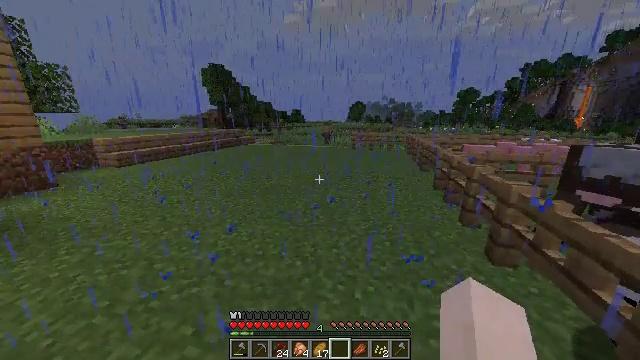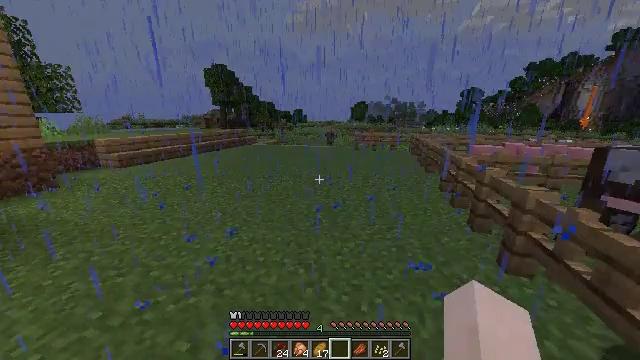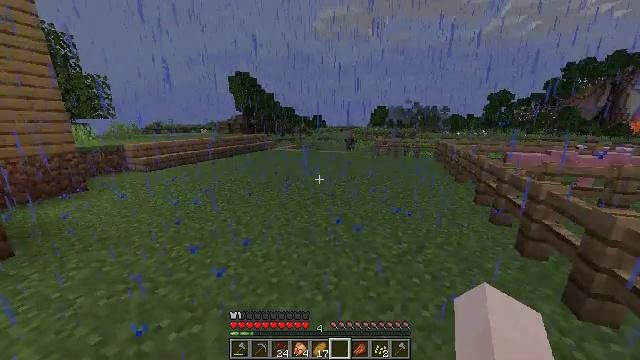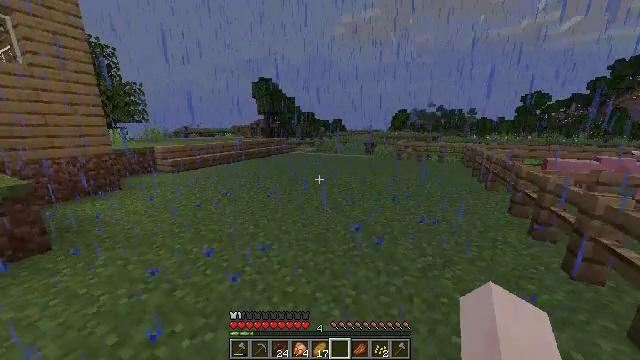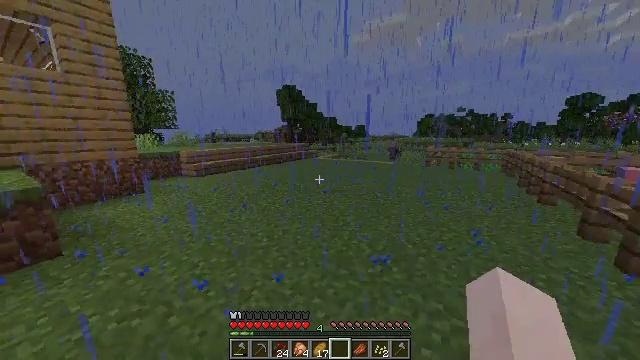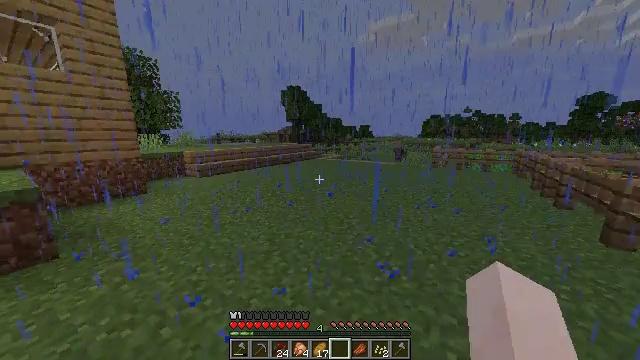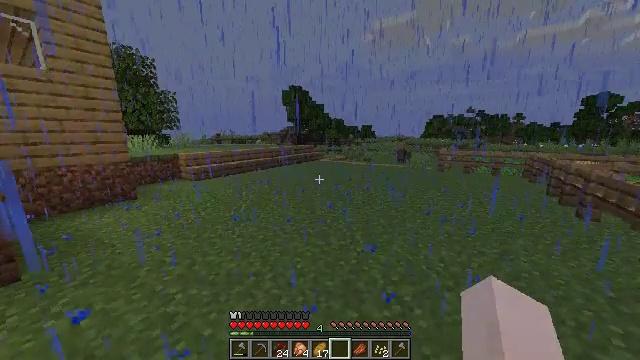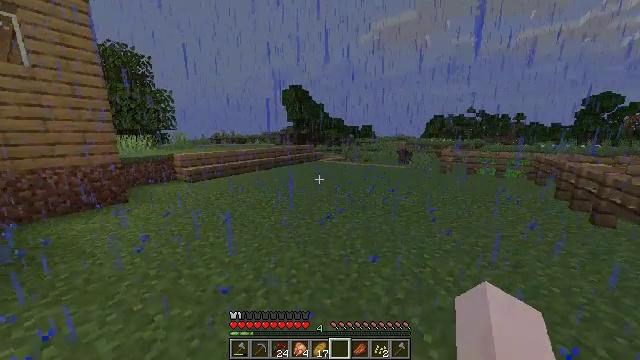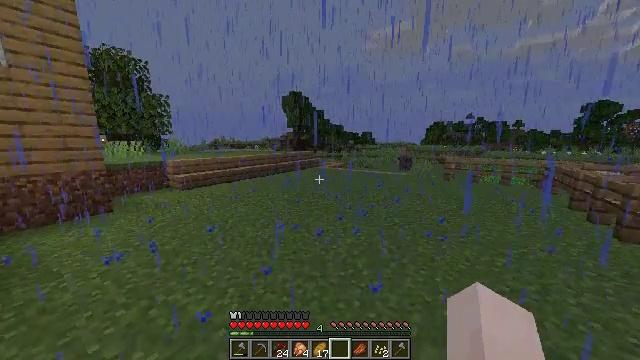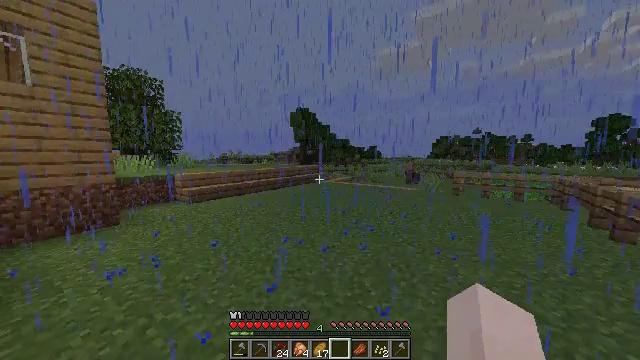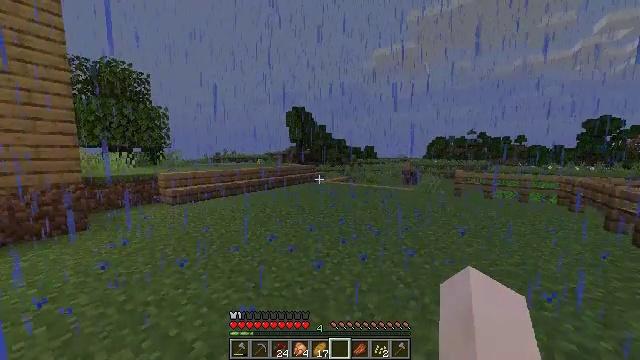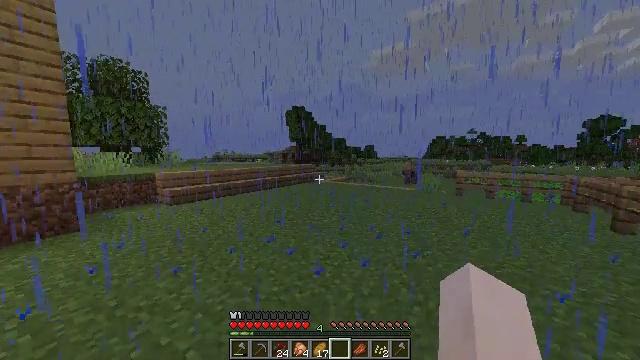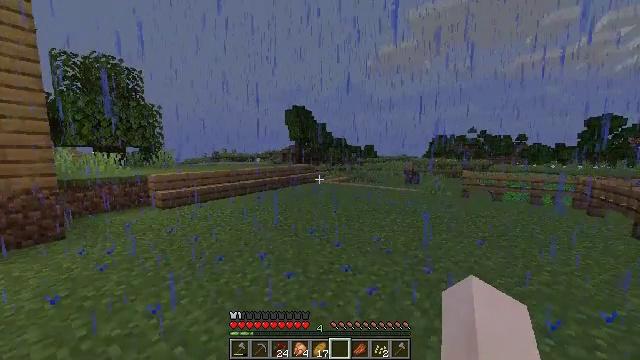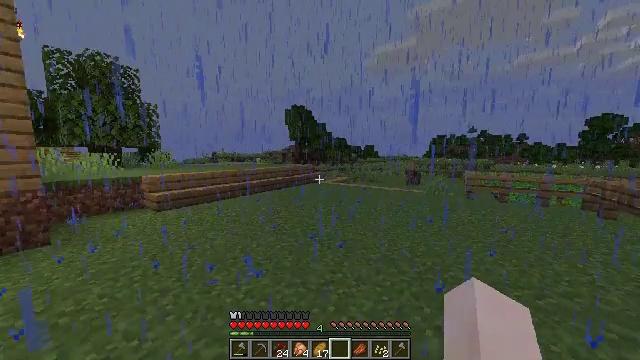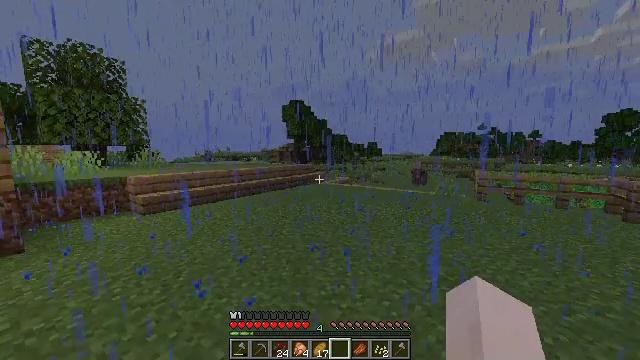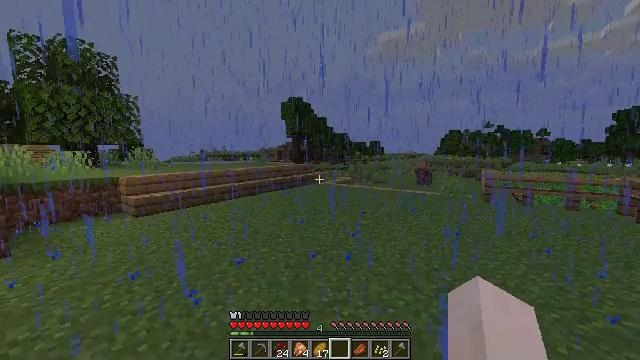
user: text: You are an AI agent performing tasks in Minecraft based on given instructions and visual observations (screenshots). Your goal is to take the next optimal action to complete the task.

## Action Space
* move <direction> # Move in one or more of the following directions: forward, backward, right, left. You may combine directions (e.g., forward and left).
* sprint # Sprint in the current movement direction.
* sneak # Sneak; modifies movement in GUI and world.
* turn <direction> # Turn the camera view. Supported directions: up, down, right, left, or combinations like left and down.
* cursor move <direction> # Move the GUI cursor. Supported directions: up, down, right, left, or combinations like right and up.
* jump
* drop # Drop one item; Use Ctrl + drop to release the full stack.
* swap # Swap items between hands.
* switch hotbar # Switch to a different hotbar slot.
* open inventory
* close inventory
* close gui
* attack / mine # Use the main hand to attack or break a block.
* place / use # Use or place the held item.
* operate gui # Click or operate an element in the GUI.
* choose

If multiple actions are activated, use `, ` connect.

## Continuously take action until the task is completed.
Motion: motion action
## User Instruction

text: Drop rotten flesh.
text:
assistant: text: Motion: move forward
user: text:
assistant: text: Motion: move forward, turn left and up
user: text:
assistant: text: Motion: move forward, turn left
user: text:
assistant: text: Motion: move forward, turn left and up
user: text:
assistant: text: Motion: move forward, turn left
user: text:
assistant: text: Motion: move forward
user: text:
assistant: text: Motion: move forward
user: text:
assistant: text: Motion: move forward, turn up
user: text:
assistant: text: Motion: move forward, turn left and up
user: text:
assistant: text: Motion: move forward, turn right
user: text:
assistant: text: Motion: move forward
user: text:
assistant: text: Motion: move forward
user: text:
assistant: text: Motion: no_op
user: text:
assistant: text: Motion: no_op
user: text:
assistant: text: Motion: move forward
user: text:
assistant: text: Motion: move forward
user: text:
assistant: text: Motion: move forward
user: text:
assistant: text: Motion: no_op
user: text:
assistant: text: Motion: move forward
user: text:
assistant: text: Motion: move forward
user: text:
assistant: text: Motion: move forward
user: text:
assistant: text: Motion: move forward
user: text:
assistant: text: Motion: move forward
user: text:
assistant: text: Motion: move forward, turn left
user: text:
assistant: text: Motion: move forward, turn left
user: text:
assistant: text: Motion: move forward, turn left
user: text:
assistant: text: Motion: move forward, turn left
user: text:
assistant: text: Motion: move forward, turn left and up
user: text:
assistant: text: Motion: move forward, turn left and up
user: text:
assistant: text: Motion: move forward, turn left, jump